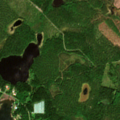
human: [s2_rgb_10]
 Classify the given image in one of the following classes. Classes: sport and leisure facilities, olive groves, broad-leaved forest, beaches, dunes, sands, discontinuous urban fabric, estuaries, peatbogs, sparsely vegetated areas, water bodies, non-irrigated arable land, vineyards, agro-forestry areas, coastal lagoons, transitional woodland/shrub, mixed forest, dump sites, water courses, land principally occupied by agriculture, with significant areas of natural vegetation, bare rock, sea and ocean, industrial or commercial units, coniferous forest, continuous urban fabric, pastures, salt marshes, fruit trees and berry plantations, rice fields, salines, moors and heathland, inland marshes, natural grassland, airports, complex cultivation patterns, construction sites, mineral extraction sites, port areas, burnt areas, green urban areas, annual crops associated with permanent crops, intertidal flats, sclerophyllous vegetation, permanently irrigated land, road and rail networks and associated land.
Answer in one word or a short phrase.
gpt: coniferous forest, mixed forest, sea and ocean